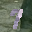
Label: 7